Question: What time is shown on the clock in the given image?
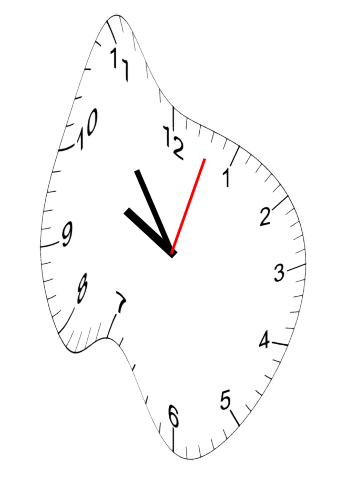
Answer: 09:54:03